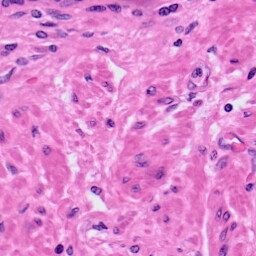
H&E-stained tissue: Prostate